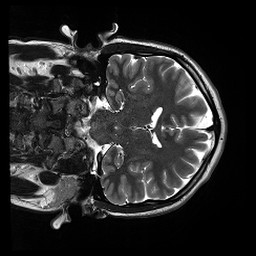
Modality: T2w
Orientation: coronal
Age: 21
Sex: male
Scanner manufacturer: siemens
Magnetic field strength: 3 T
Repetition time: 13.52 s
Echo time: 0.088 s